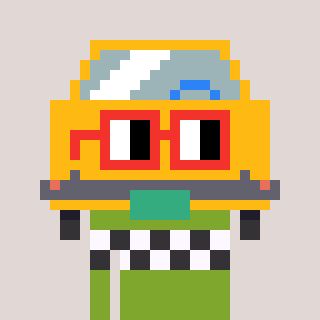
a pixel art character with square red glasses, a taxi-shaped head and a slimegreen-colored body on a warm background